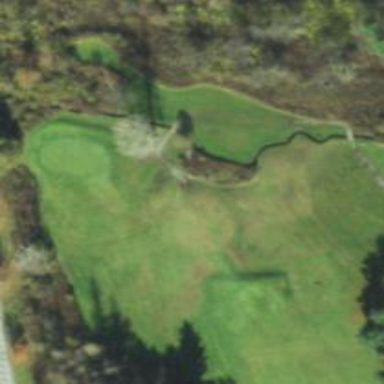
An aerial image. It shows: Path for both road and golf.